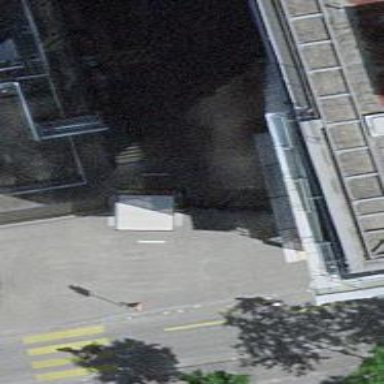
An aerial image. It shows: Full-height turnstile barrier.